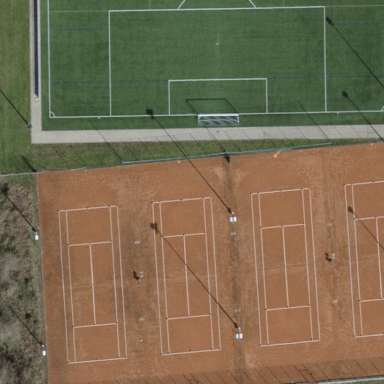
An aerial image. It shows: Clay tennis court pitch.